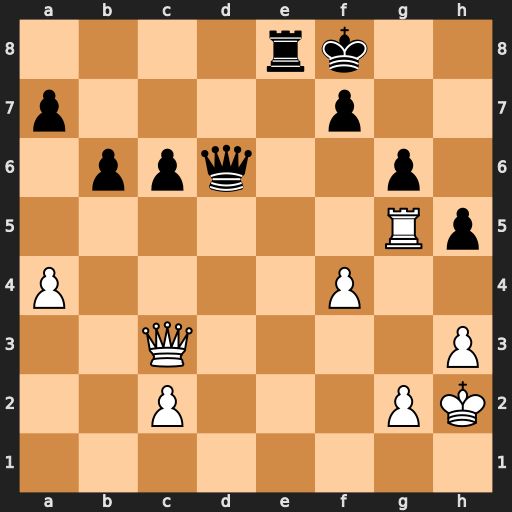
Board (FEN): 4rk2/p4p2/1ppq2p1/6Rp/P4P2/2Q4P/2P3PK/8
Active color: w
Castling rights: -
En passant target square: -
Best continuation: Qh8+ Ke7 Re5+ Qxe5 Qxe5+